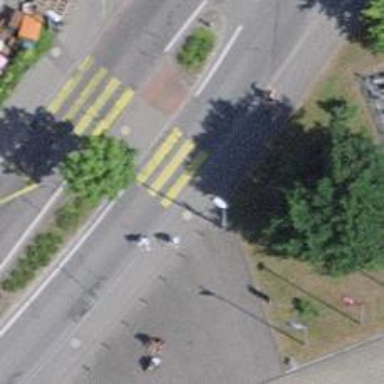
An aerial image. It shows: Kerb barrier.